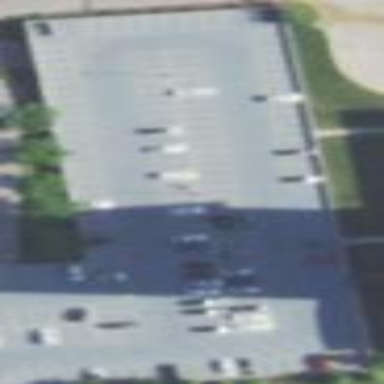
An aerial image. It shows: Multi-storey parking building.